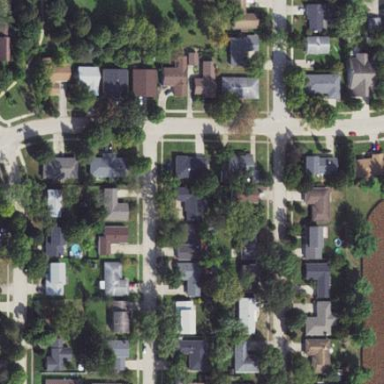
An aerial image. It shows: Sidewalk.